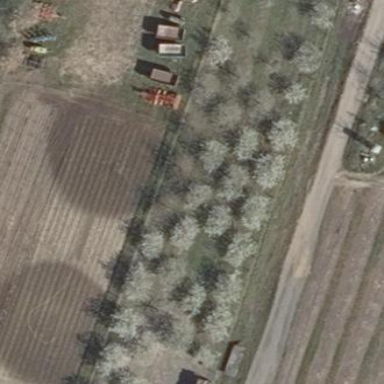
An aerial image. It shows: Orchard.